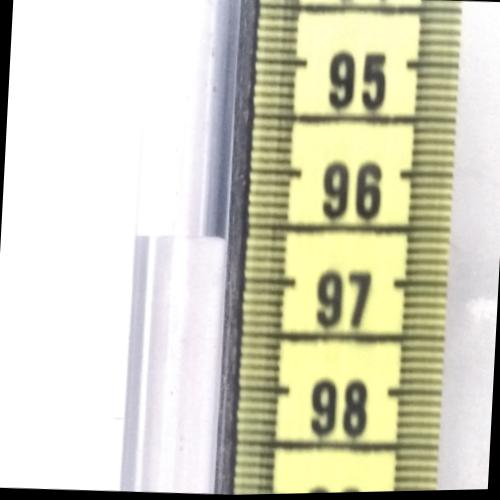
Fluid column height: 96.7 cm